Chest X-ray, AP view. Patient: 51 years old, sex F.
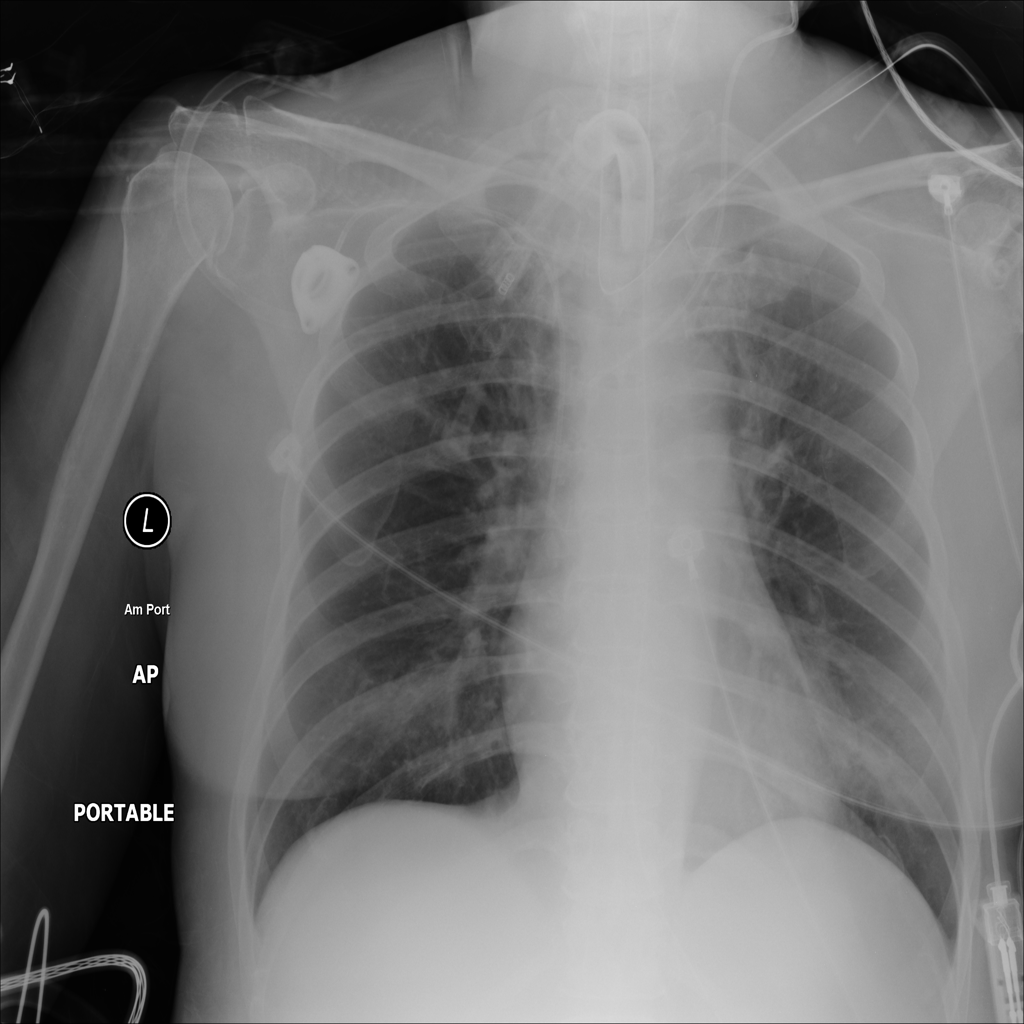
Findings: No Finding